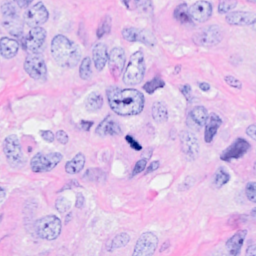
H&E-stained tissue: Breast